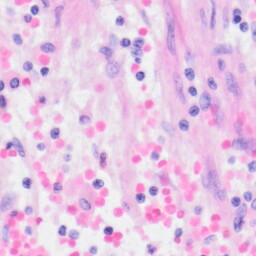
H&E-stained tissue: Kidney